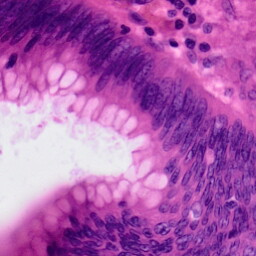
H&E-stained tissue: Colon